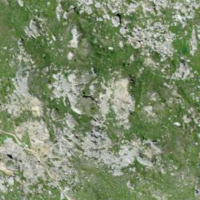
EUNIS habitat code: 26
Species observed at this site:
Geum montanum